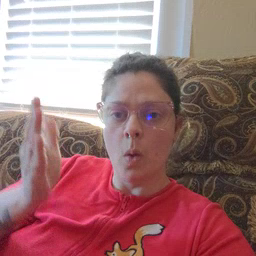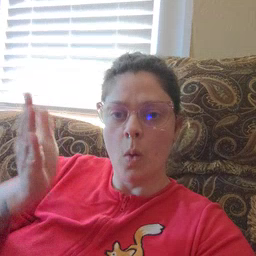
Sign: boat